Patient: sex M, age 52
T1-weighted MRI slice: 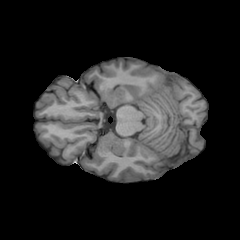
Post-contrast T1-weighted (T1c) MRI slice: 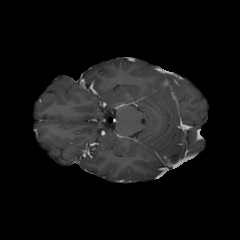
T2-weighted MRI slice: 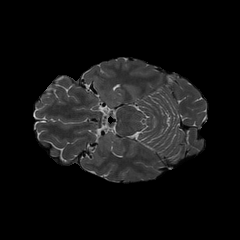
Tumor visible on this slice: no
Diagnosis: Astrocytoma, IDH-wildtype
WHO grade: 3